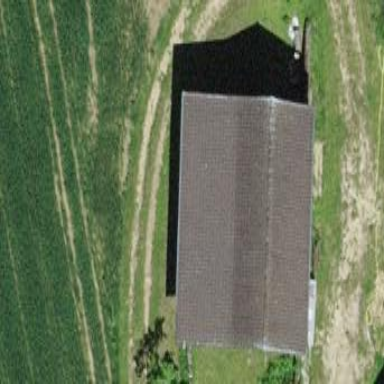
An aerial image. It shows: Farm building.